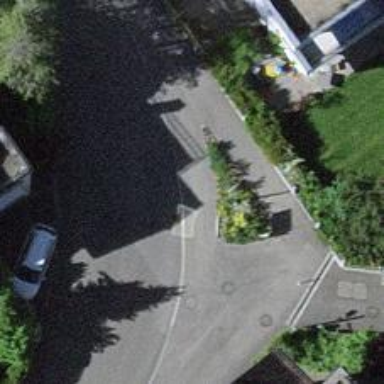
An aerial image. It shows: Residential road with asphalt surface and sidewalk on the left side.